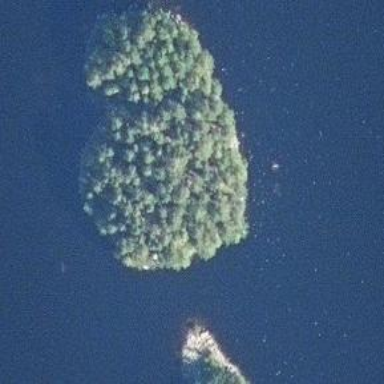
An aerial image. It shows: Islet.